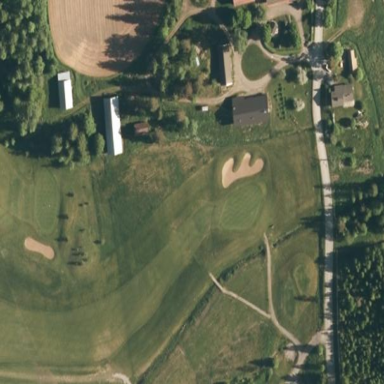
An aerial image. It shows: Area of rough grass used for golf.